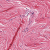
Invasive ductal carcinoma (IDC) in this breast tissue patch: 0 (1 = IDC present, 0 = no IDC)